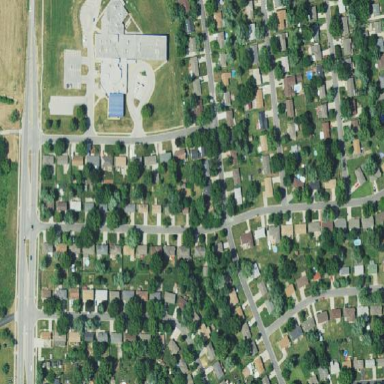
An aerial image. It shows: Residential area composed of single-family homes.